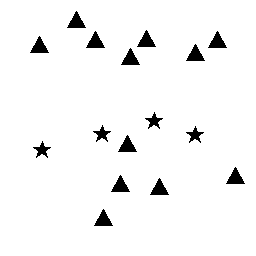
Squares: 0
Triangles: 12
Stars: 4
Total shapes: 16